Interaction volume radius: 5 \u00c5
Interaction volume height: 10 \u00c5
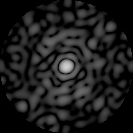
Disorder parameter: 0.8182